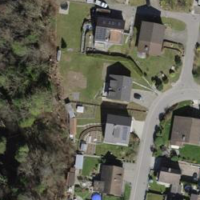
EUNIS habitat code: 44
Species observed at this site:
Trifolium pratense
Petasites albus